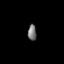
Tissue: prostate
Cell type: Endothelial cells
Senescence score: 0.7126
Nuclear area (px): 133
Mean DAPI intensity: 118.271